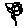
Label: flower